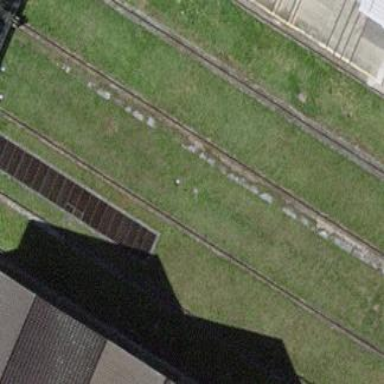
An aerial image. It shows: Traverser on the railway track.